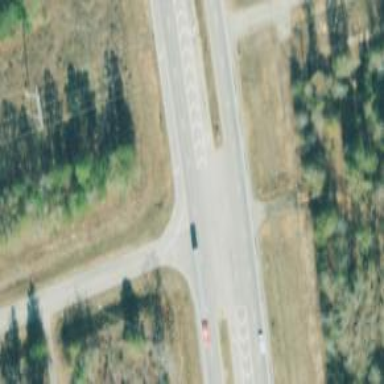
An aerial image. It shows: Trunk highway.